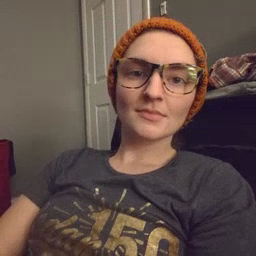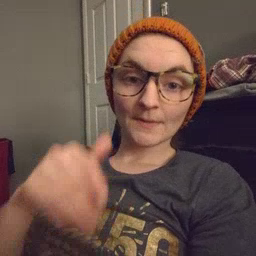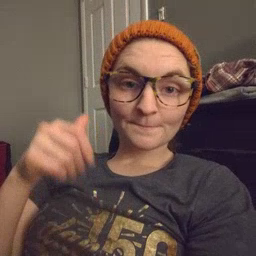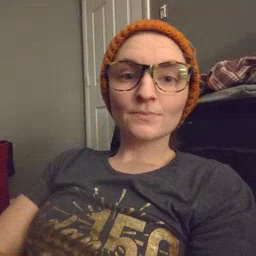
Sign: jeans